Question: I am struggling to create this "button" using CSS.
I also would like to be able to add the text "ABI" and "12/19" manually in my HTML so I can change it.
Attached the result I would like to have with the dimensions.

Thanks for your help.
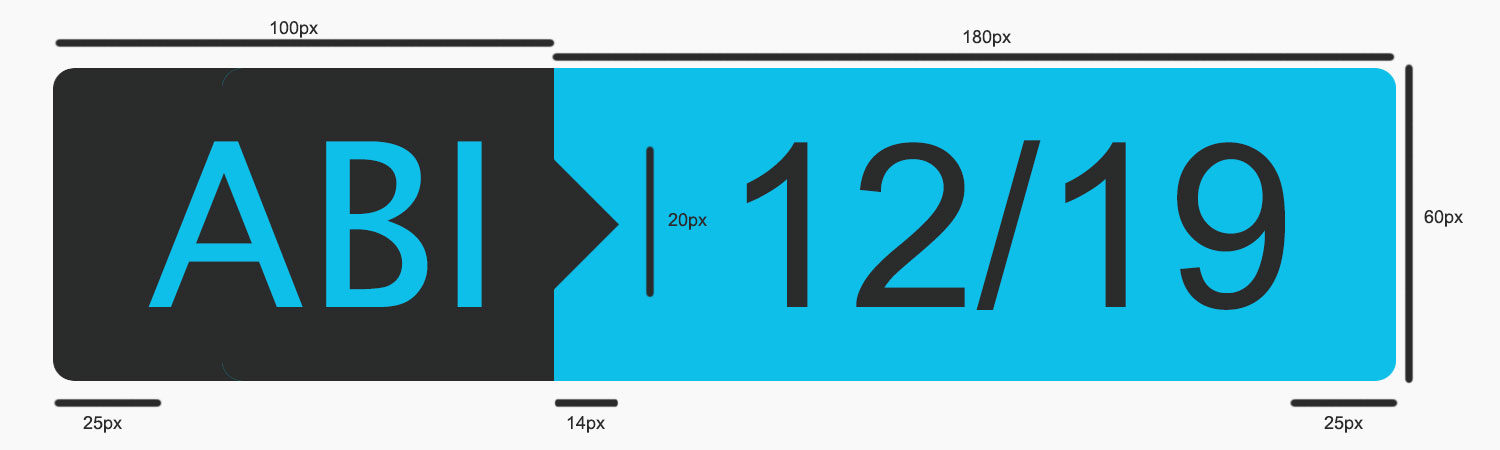
Answer: I had fun creating it, it is not perfect and you will need some tweaking to get it exacly like the image but it should get you on the right path :
<URL>
html:
'''
<div id="abi">ABI</div>
<div id="number">12/19</div>
'''
CSS
'''
div{
float:left;
height:60px;
line-height:60px;
font-size:20px;
margin:0;
padding:0;
}
#abi{
width:75px;
background:gray;
color:blue;
padding-left:25px;
position:relative;
z-index:2;
-webkit-border-radius: 5px 0 0 5px;
border-radius: 5px 0 0 5px;
}
#abi:after{
content:"";
position:absolute;
right:-10px;
top: 19px;
width: 0;
height: 0;
border-top: 11px solid transparent;
border-bottom: 10px solid transparent;
border-left: 10px solid gray;
}
#number{
width:155px;
text-align:right;
padding-right:25px;
background:blue;
color:gray;
-webkit-border-radius: 0 5px 5px 0;
border-radius: 0 5px 5px 0;
}
'''